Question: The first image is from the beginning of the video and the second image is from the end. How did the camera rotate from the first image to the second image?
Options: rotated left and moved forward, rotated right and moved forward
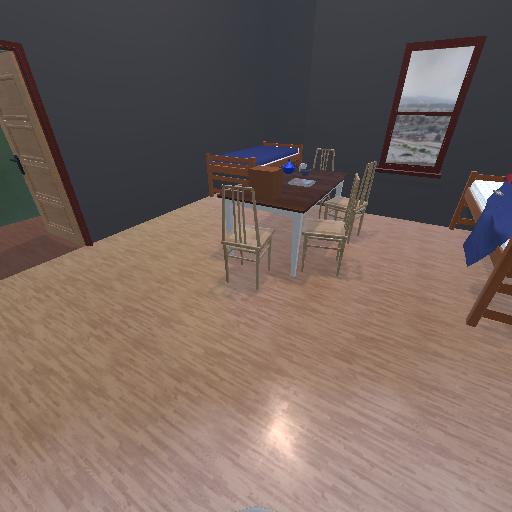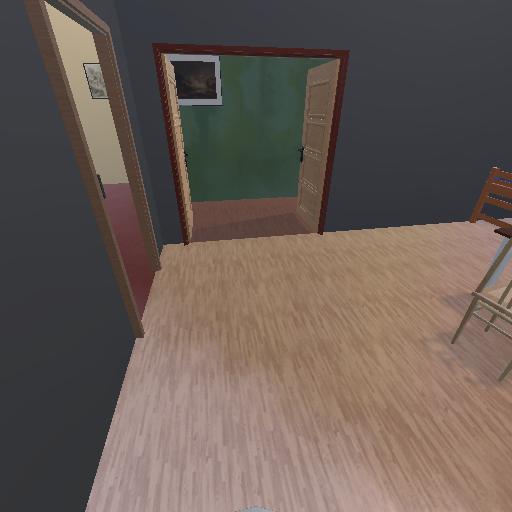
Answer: rotated left and moved forward